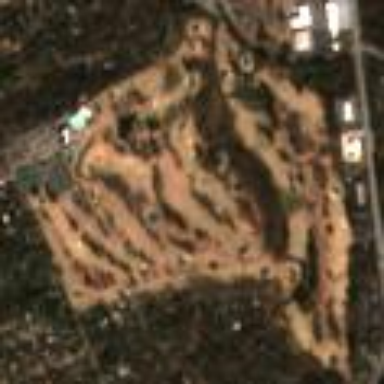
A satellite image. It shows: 18-hole golf course categorized under leisure land.